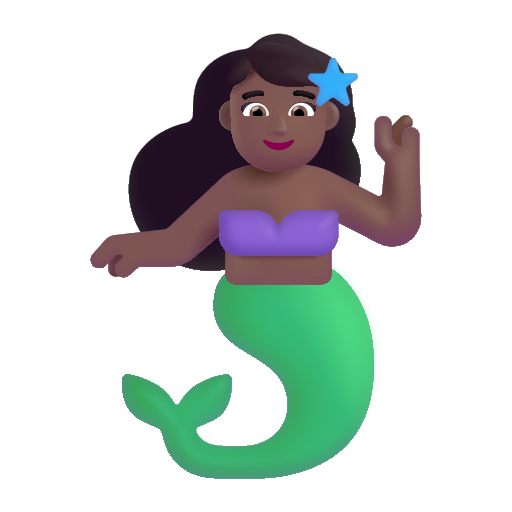
woman merpeople color  dark